Brain MRI, t1w sequence, axial 2D slice.
Patient: age 55, sex F, weight 75 kg, height 1.7 m
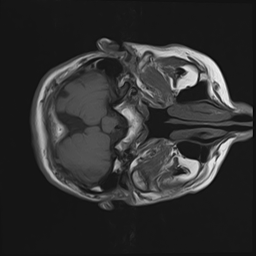